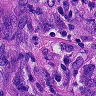
Metastatic tissue present: yes